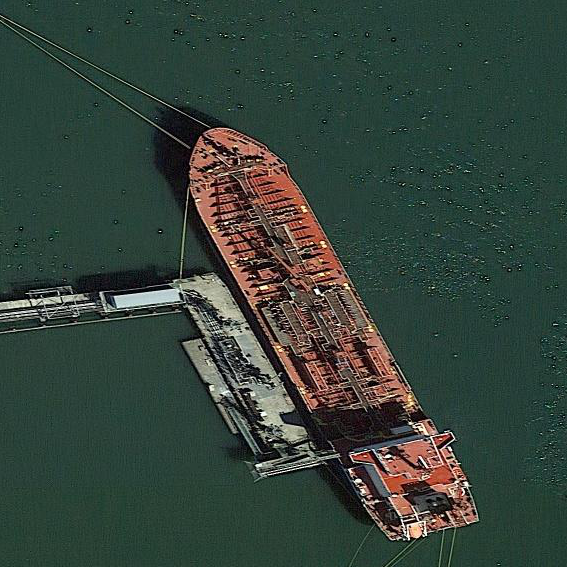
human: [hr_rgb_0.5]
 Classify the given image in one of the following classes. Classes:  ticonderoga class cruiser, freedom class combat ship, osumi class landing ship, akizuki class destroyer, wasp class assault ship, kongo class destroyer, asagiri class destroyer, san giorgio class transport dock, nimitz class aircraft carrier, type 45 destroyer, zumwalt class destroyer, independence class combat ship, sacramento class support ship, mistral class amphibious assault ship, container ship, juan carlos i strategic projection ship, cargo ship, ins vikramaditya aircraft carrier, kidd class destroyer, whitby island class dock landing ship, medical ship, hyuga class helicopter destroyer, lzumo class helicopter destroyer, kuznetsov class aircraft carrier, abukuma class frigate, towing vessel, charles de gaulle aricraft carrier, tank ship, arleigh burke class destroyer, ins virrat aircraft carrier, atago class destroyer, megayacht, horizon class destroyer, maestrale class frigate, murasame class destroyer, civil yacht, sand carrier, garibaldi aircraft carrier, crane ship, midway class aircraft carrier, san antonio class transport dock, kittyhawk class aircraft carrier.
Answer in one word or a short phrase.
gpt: Cargo ship